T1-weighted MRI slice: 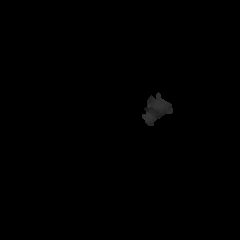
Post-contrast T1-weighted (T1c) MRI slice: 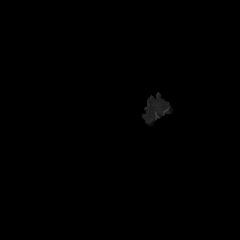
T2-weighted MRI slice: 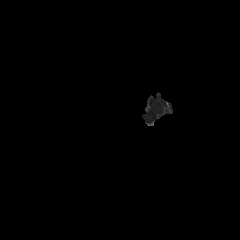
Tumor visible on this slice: no